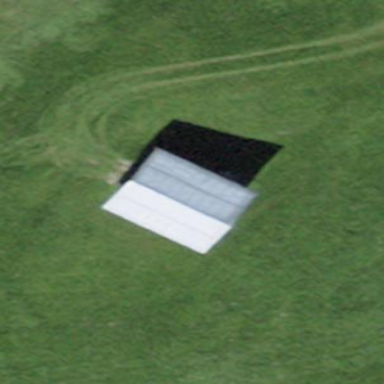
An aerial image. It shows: Shed.